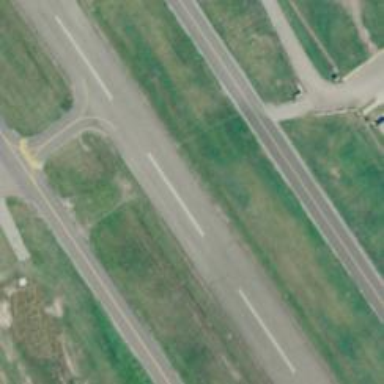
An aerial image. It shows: Runway surface made of asphalt at airport.